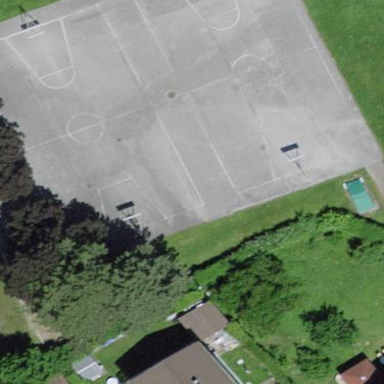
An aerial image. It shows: Basketball court on leisure land pitch.